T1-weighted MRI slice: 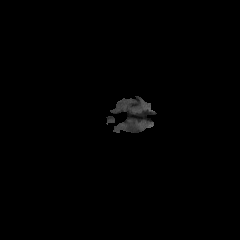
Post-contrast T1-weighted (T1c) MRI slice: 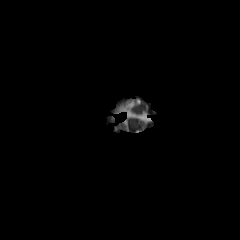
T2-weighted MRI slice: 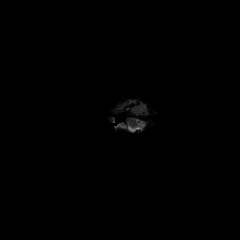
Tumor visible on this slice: no